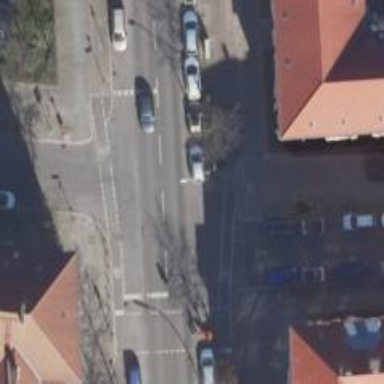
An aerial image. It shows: Unmarked crossing on asphalt footway.